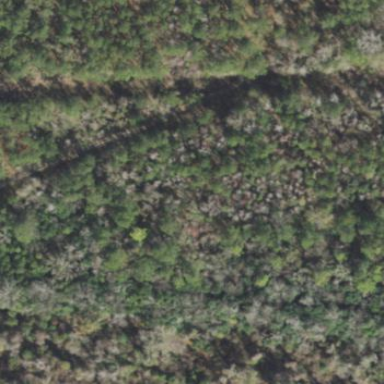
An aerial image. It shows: Mixed leaf woodland.